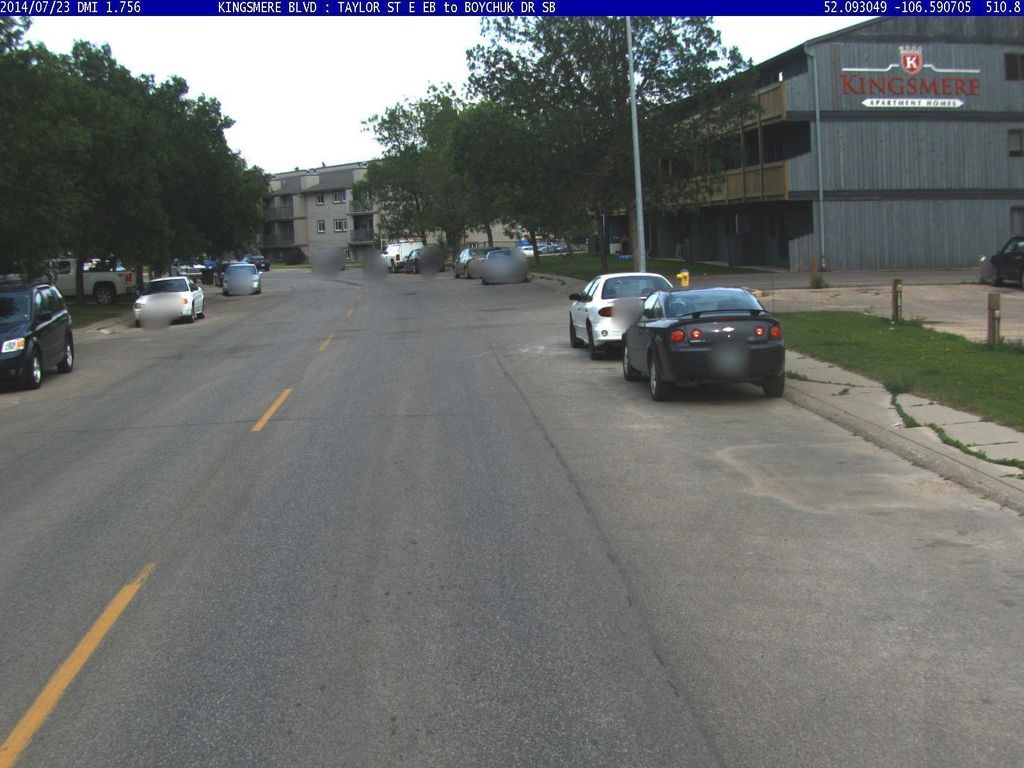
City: saskatoon